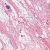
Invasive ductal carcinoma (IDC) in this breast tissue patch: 0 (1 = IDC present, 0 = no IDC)